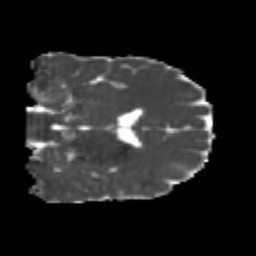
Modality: MD
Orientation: coronal
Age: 22
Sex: male
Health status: healthy
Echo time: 0.074 s